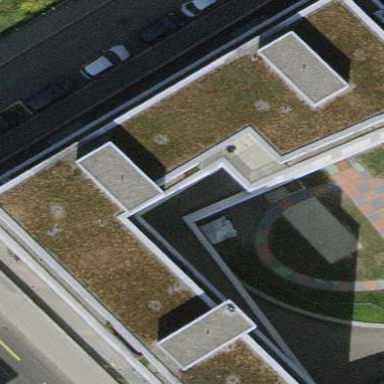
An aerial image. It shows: Apartment building with flat roof.